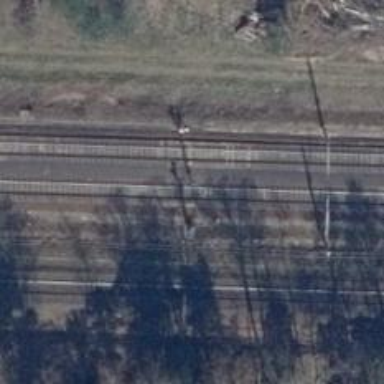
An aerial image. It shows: Railway signal.